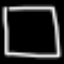
Label: square